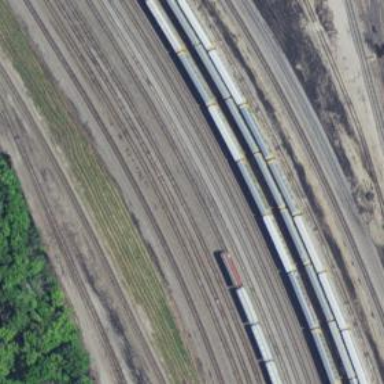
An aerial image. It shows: Railway yard in service.